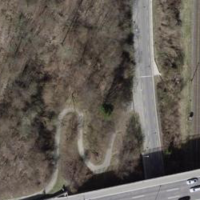
EUNIS habitat code: 57
Species observed at this site:
Milvus milvus